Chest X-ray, AP view. Patient: 29 years old, sex M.
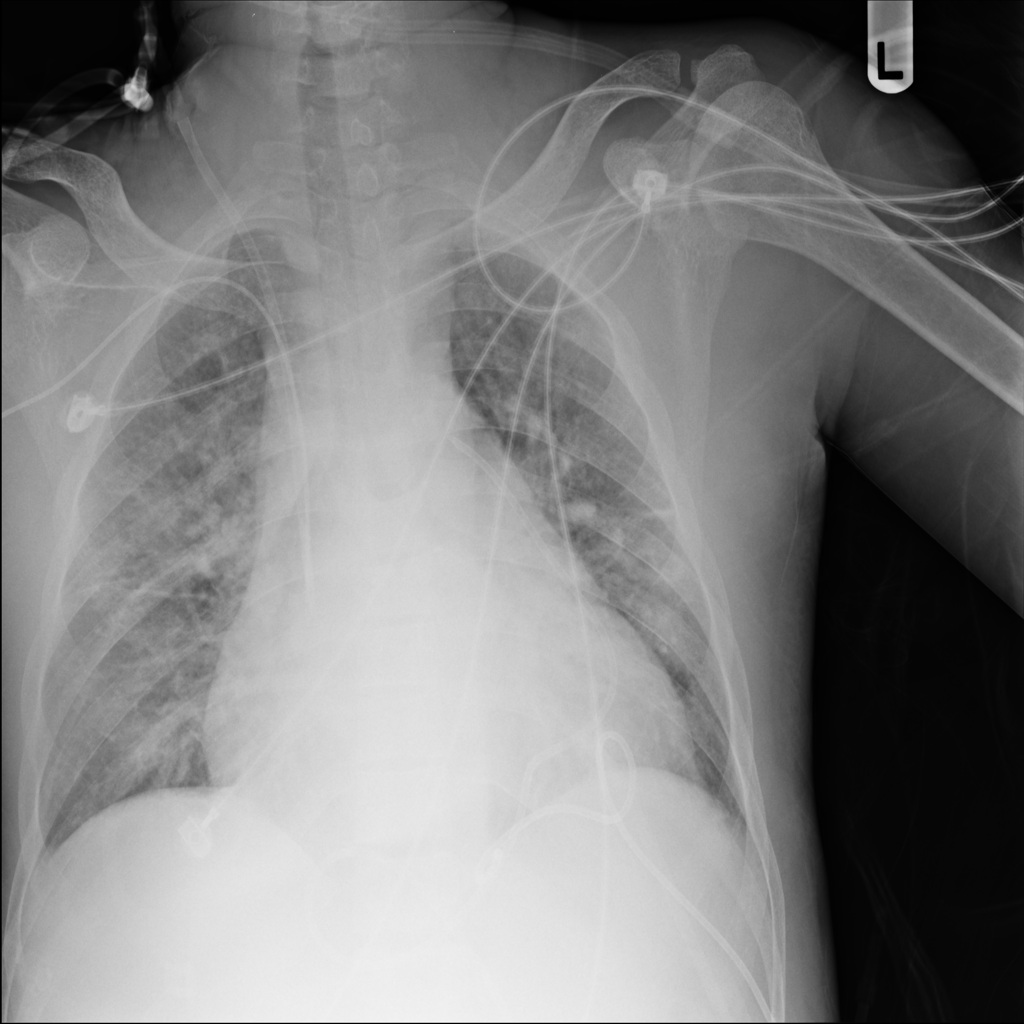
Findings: No Finding